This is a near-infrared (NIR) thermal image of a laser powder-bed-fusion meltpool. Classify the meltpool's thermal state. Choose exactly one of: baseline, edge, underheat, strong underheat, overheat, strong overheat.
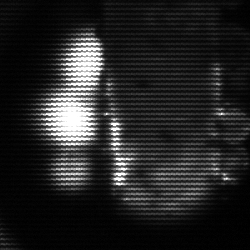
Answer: strong underheat